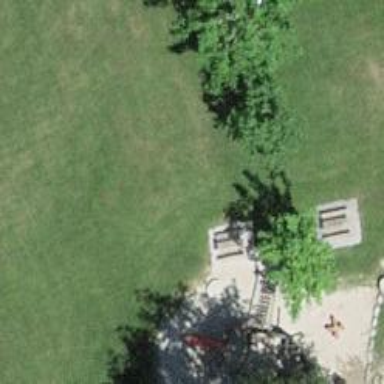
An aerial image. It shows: Picnic table located in leisure land area.